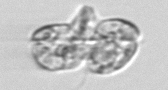
Label: Karenia